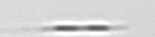
Label: Leptocylindrus